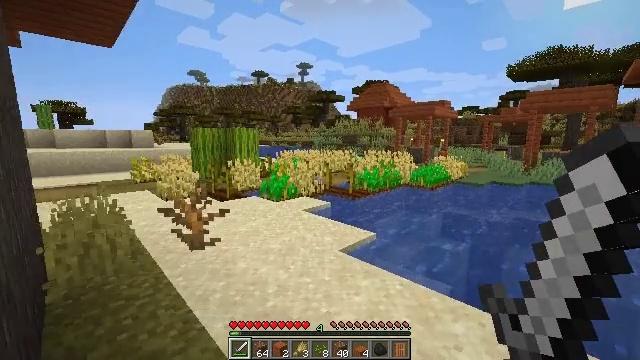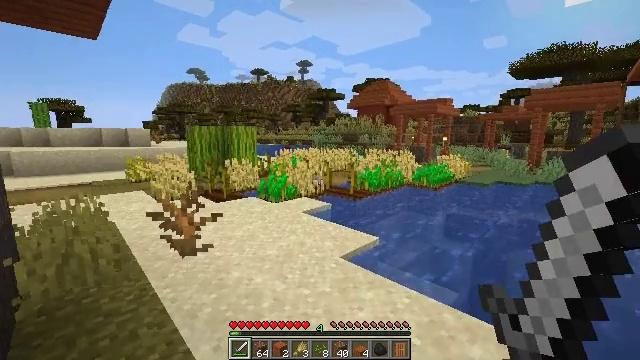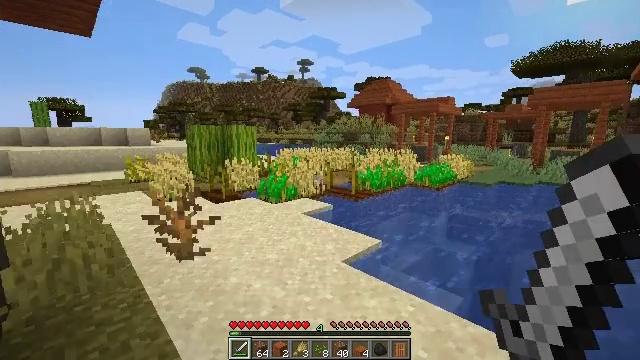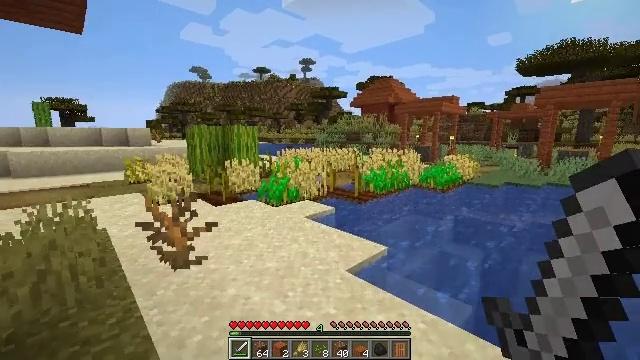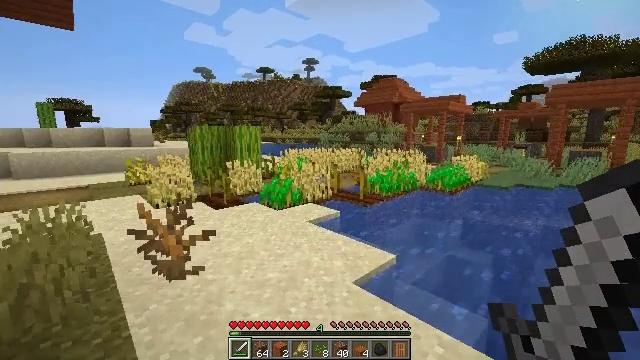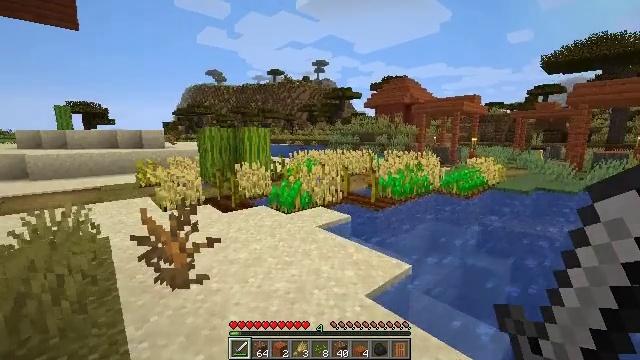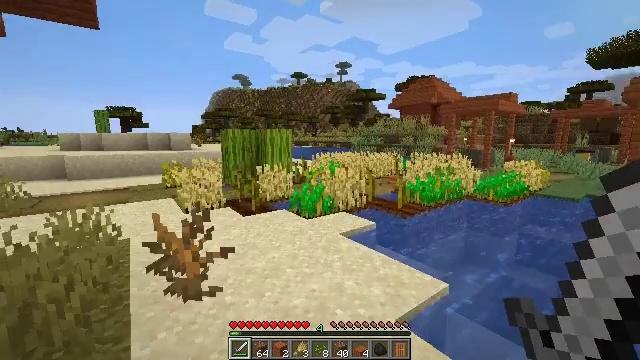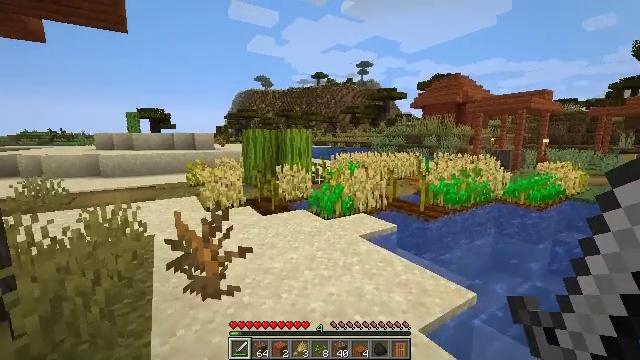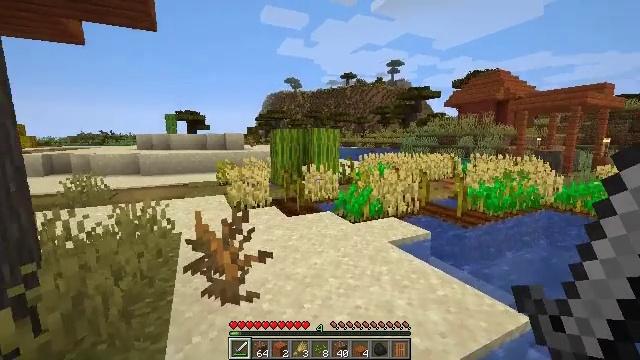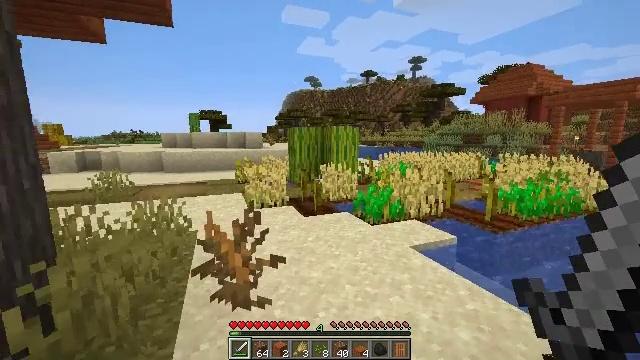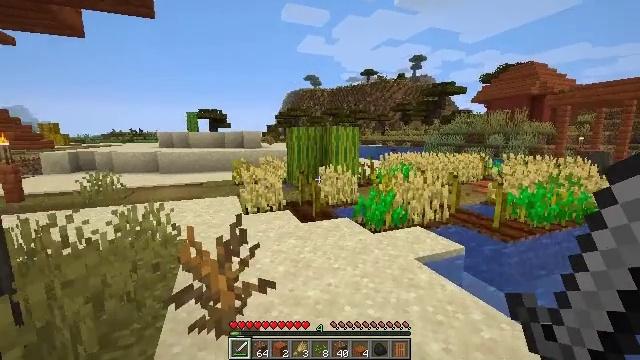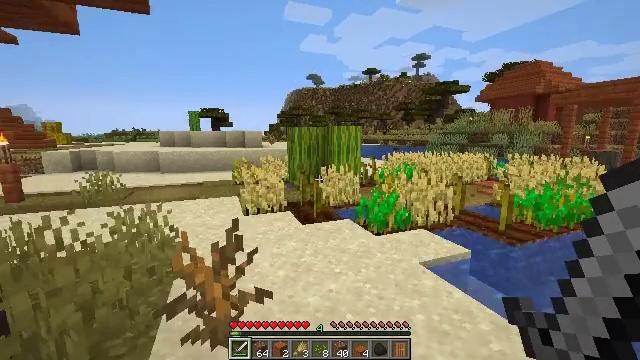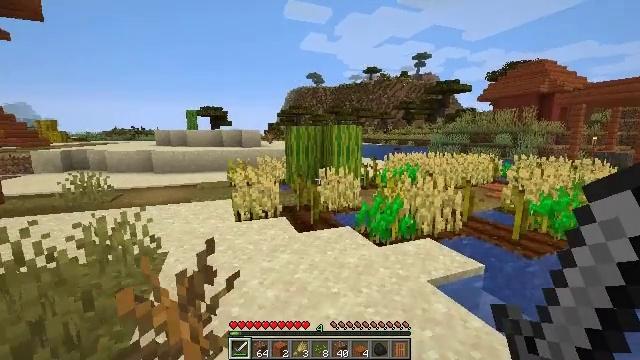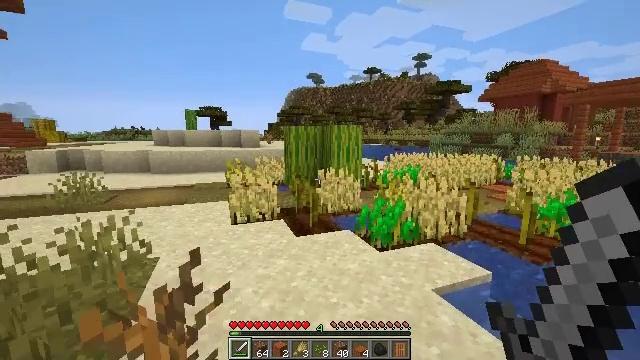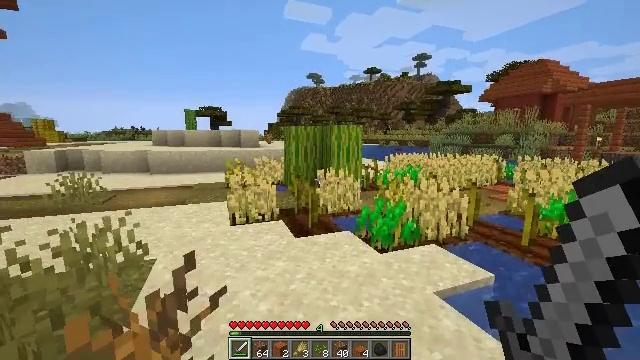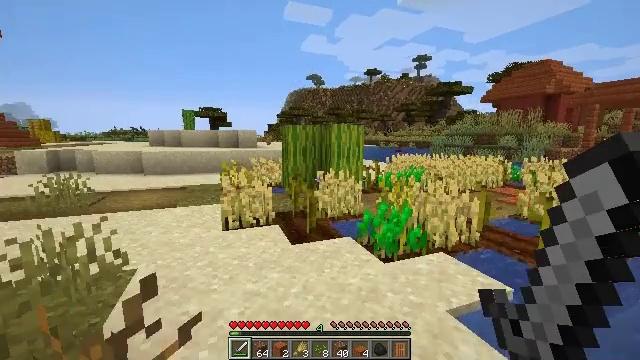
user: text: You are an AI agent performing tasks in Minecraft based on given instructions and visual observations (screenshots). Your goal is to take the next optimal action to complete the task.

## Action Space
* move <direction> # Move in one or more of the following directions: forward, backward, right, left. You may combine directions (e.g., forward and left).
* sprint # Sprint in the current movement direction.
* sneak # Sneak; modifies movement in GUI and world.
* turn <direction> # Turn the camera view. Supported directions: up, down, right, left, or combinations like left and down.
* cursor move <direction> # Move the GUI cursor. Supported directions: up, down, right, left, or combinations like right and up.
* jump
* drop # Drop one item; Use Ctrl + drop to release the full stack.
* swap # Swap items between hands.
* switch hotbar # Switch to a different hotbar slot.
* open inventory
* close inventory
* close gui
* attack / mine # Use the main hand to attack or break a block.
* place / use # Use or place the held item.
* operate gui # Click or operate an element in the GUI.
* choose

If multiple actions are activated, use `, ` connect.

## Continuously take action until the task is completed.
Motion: motion action
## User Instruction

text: Dig up some sand.
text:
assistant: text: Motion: move forward
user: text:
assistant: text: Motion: move forward
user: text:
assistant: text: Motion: move forward
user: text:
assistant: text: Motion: move forward
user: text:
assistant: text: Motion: move forward, turn left
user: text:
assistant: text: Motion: move forward, turn left
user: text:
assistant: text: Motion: move forward, turn left
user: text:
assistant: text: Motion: move forward, turn left
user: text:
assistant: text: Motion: move forward, turn left
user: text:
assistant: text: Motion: move forward
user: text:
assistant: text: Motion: move forward
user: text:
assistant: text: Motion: move forward
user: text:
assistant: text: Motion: move forward
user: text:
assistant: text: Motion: move forward
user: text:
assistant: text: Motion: move forward
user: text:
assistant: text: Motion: move forward
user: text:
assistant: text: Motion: move forward
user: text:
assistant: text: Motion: move forward, turn left
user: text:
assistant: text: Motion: move forward, turn left
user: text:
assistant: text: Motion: move forward, turn left
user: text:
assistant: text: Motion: move forward, turn left
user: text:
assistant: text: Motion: move forward
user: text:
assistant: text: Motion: move forward, turn left
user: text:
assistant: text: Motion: move forward, turn left
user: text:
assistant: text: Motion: move forward, turn left
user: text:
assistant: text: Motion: move forward, turn left
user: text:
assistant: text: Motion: move forward, turn left
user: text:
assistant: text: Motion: move forward, turn left
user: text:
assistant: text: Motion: move forward, turn left
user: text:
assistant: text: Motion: move forward, turn left